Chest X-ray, AP view. Patient: 6 years old, sex F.
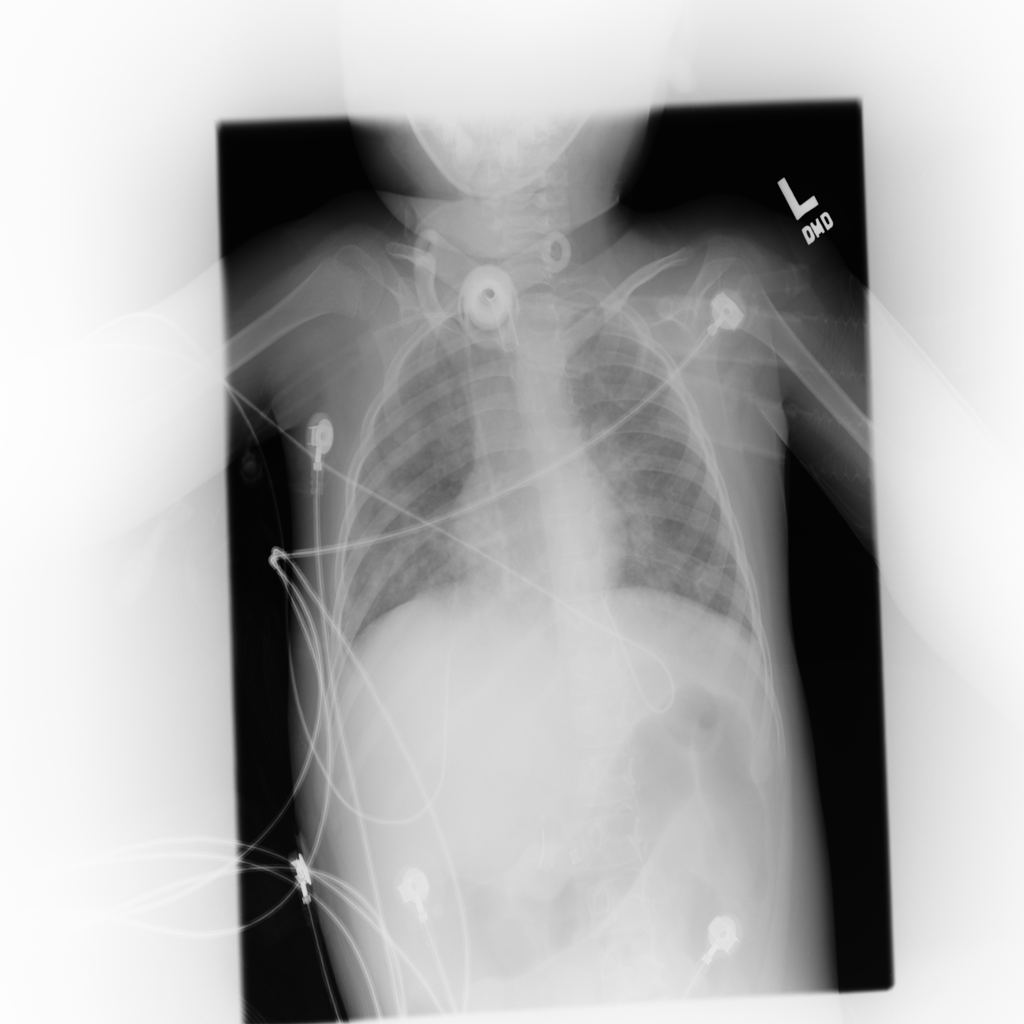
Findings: Infiltration